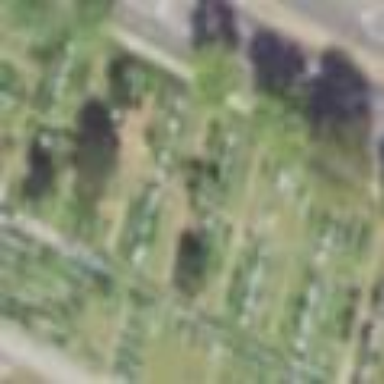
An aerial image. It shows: Sector in the cemetery.